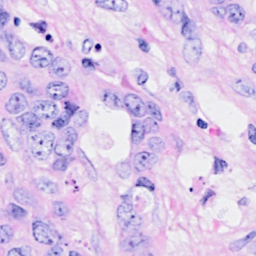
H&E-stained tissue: Breast